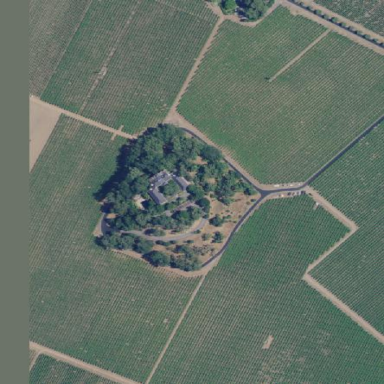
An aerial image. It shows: Vineyard with grape crops.